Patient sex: M
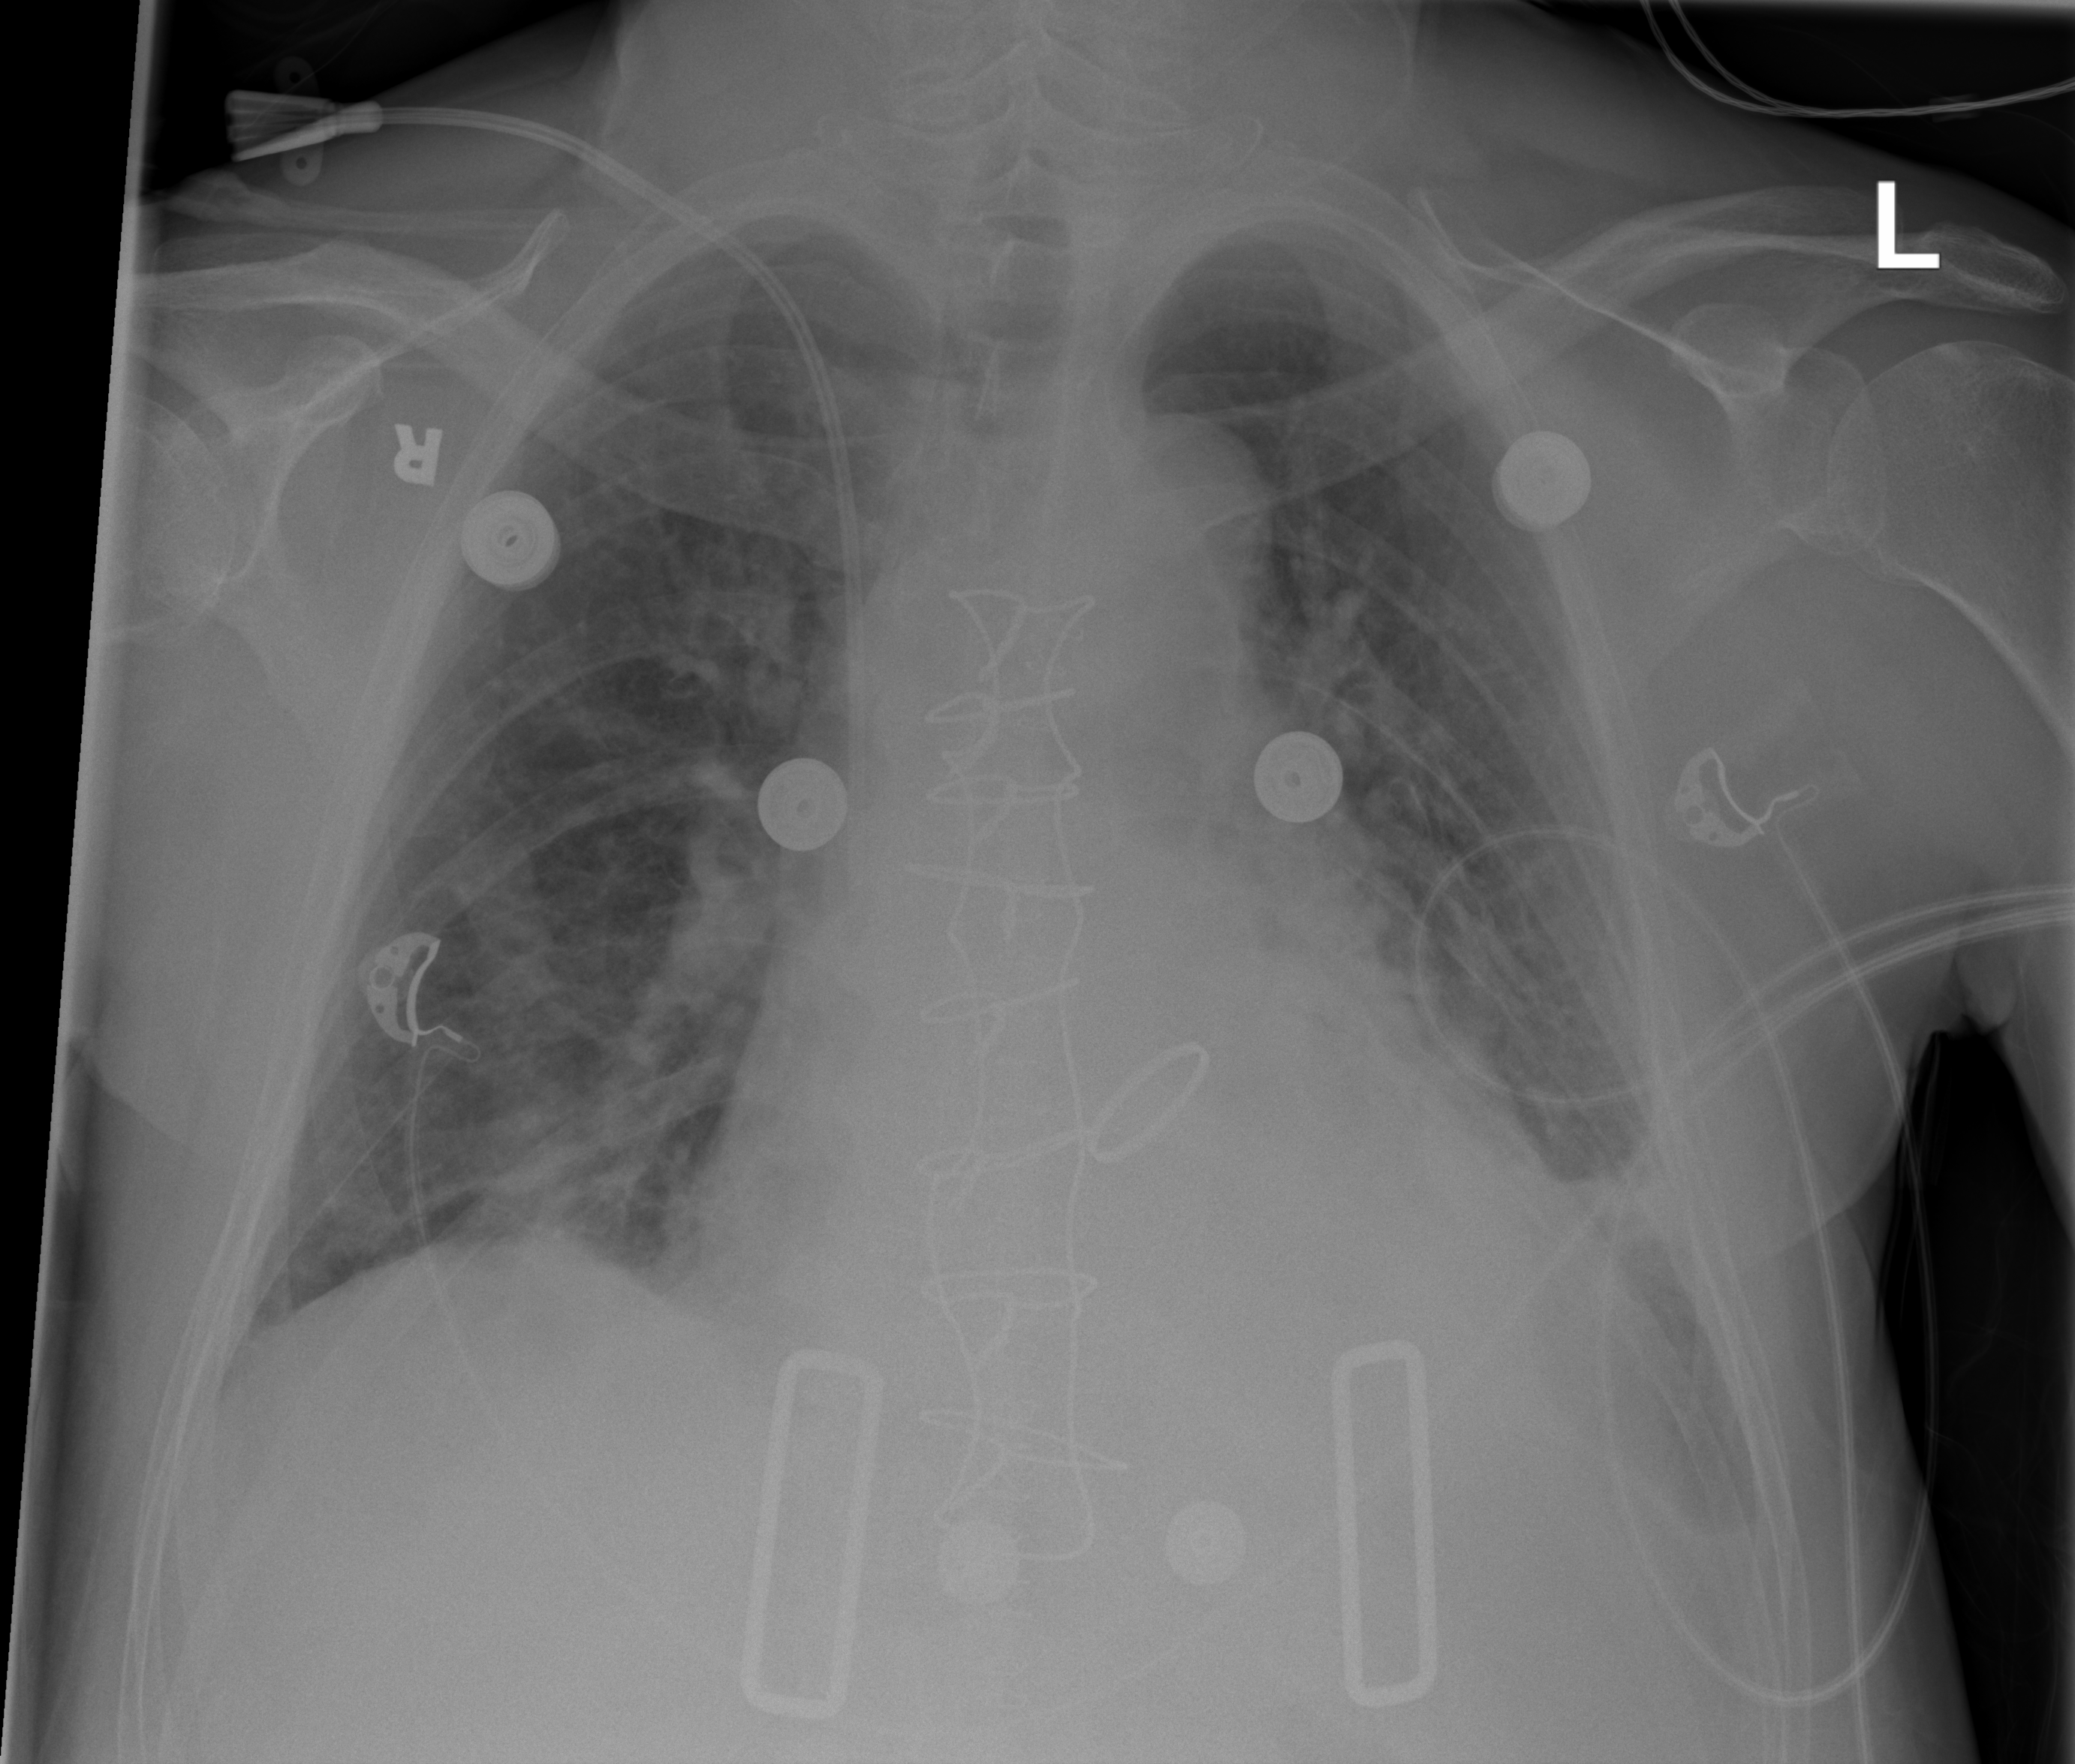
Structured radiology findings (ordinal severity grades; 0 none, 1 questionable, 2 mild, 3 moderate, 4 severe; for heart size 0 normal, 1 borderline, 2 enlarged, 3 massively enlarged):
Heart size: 2
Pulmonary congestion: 2
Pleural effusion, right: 1
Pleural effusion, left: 2
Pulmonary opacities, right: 2
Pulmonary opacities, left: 2
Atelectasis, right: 2
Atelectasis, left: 2